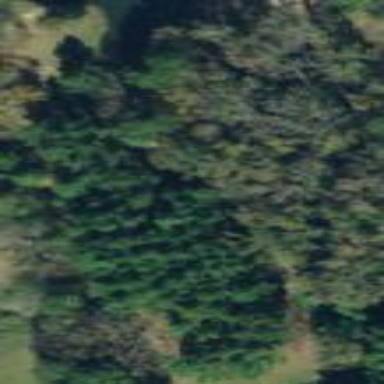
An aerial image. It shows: Evergreen woodland with needle-leaved trees.